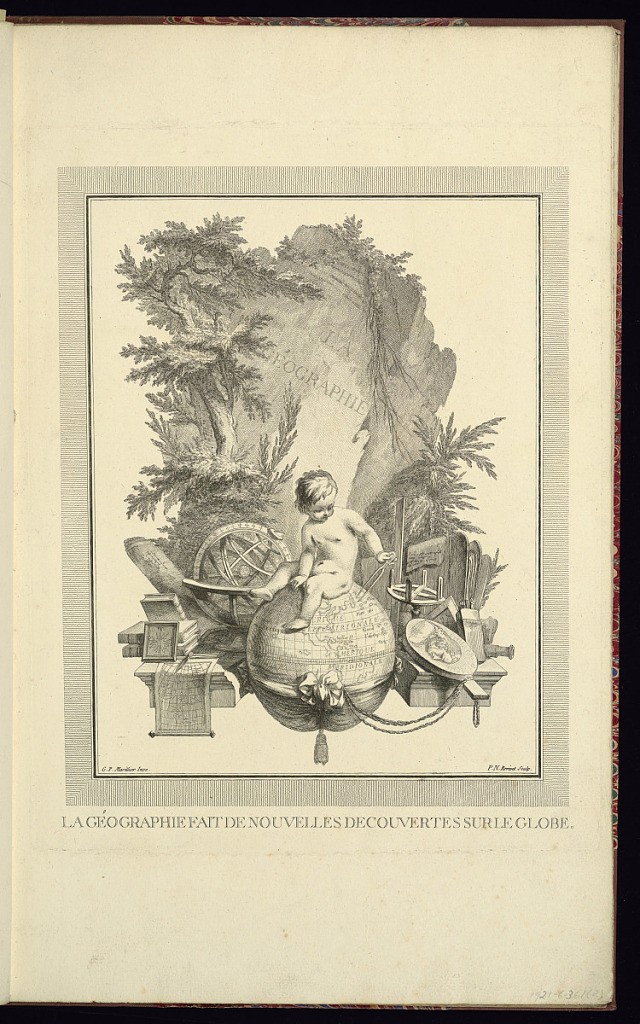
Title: LA GÉOGRAPHIE
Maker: Clément Pierre Marillier, French, 1740 – 1808
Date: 1759–80
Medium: Etching and engraving on laid paper
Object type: Print
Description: Allegorical vignette representing geography from a series of twelve (including title page). The title is lettered in the center on a large rock surrounded by trees and plants. In the foreground a putto sits on a globe holding calipers, measuring the distance between two islands. Around him are maps, portfolios, books, measuring devices, an armillary globe, compass, telescope, and a roundel portrait of Buache. Lettering below the vignette and the plate is signed.